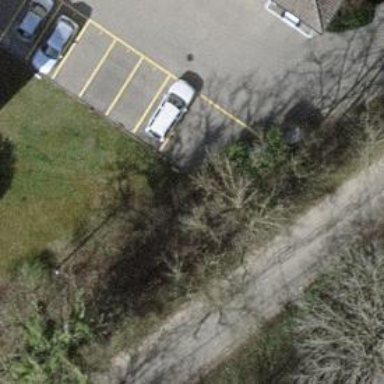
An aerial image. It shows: Road serving as parking aisle.